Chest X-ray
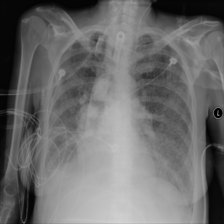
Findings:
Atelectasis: negative
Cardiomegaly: negative
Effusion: negative
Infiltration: negative
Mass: positive
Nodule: positive
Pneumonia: negative
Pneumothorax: negative
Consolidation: negative
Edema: negative
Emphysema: negative
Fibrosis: negative
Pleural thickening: negative
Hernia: negative